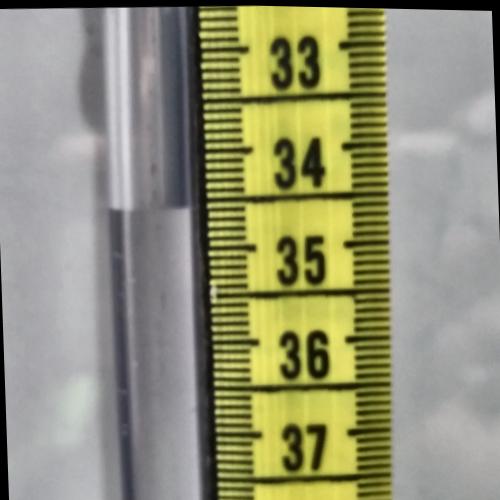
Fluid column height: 34.6 cm